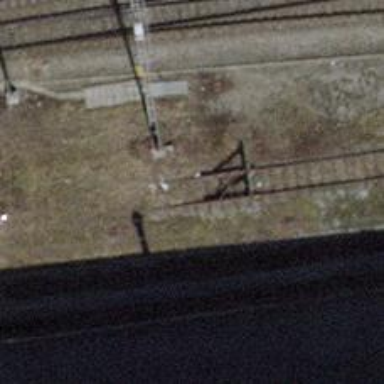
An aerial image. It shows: Single railway siding track.